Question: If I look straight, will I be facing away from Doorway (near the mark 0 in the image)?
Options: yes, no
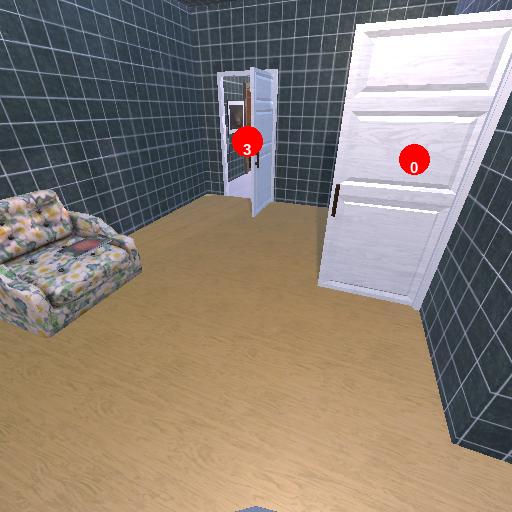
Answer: yes